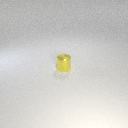
small yellow metal cylinder